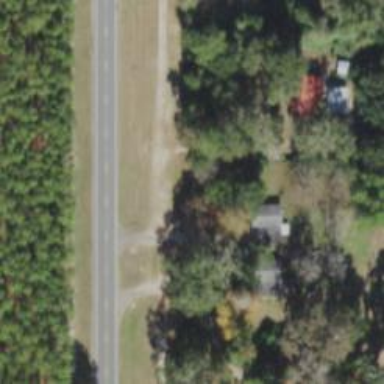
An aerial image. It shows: Driveway leading to service road.